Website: bh-photo
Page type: address-validator
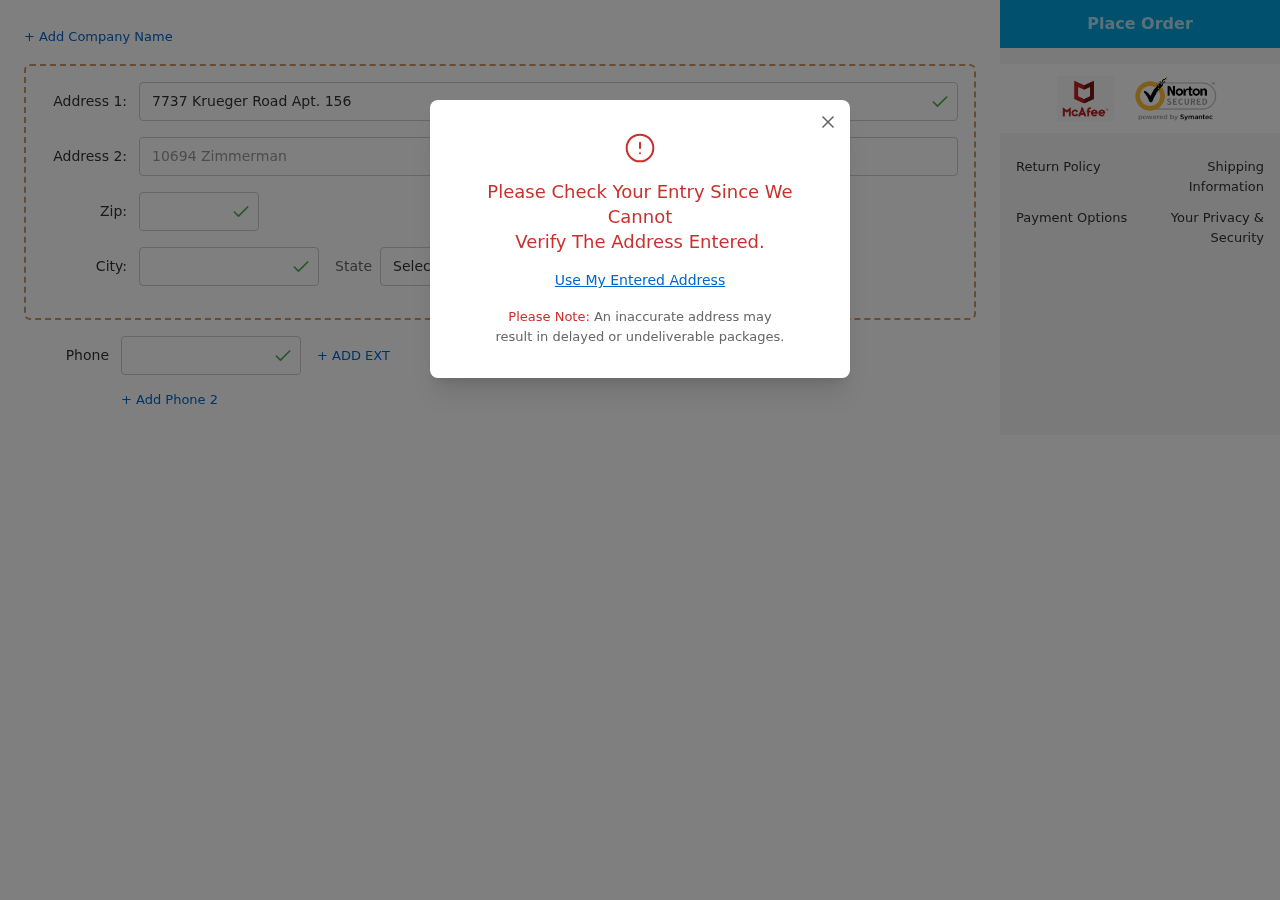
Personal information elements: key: PII_CITY
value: New Aaronside
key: PII_PHONE
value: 8807755892
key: PII_POSTCODE
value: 54554
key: PII_STATE_ABBR
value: PA
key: PII_STREET
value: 7737 Krueger Road Apt. 156
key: PII_STREET2
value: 10694 Zimmerman Mall Apt. 071